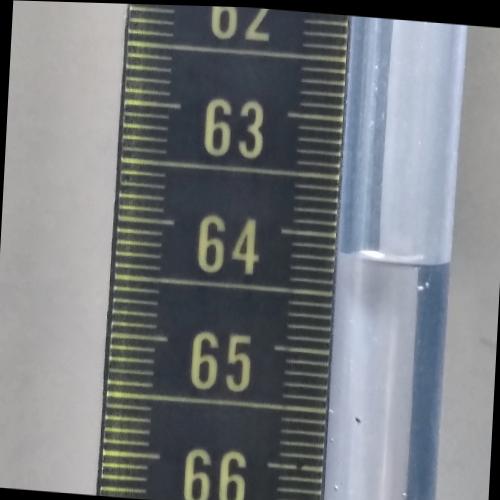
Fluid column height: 64.2 cm